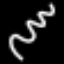
Label: squiggle